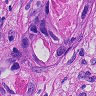
Metastatic tissue present: yes